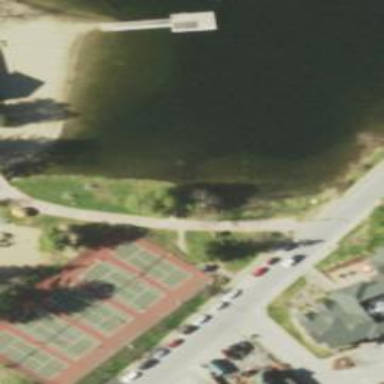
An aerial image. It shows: Tennis court with asphalt surface.